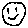
Label: smiley face